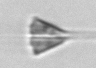
Label: Asterionellopsis_glacialis